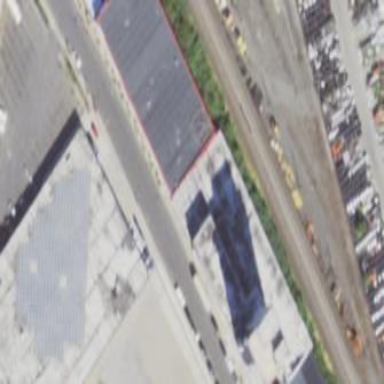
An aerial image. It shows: Warehouse building used for storage rental.